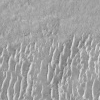
Atmospheric dust classification: not_dusty